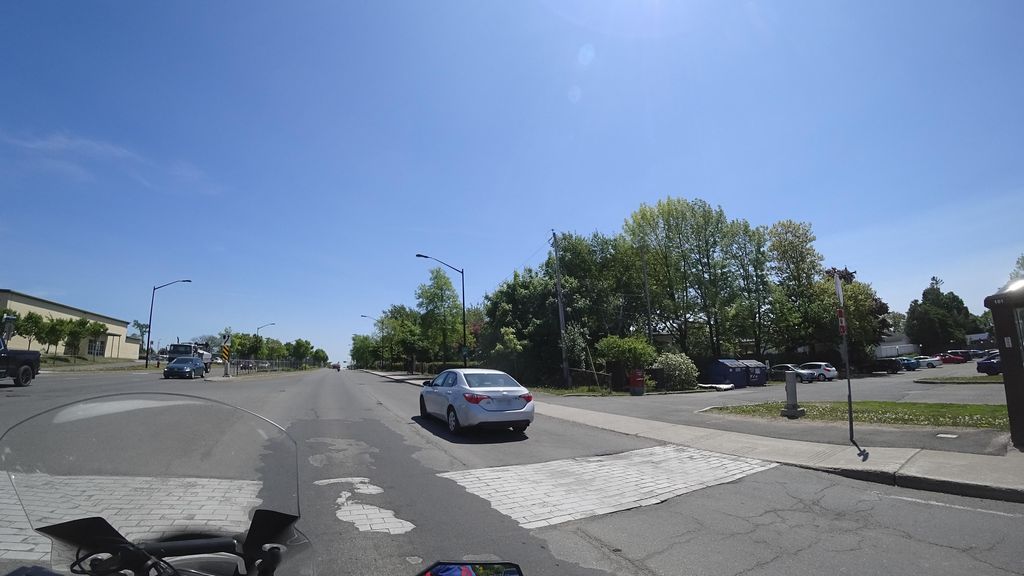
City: quebec_city